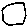
Label: hexagon